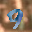
Label: 9